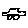
Label: car